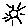
Label: sun